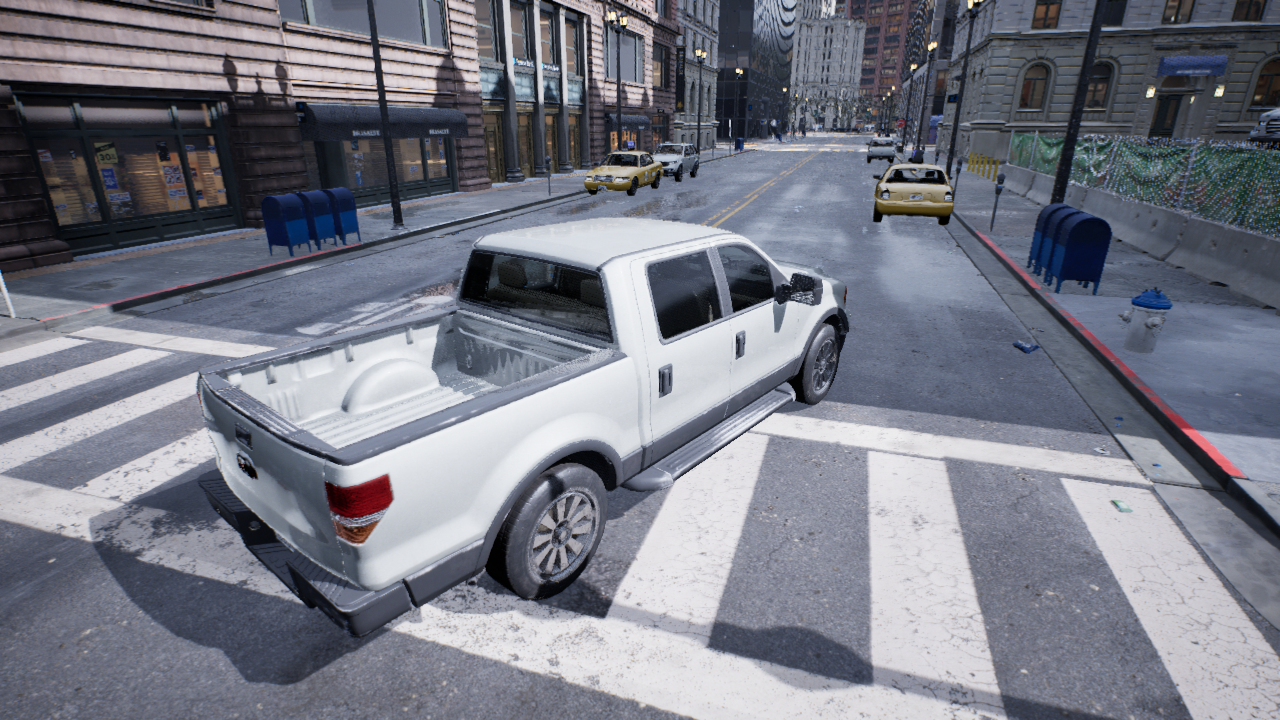
Venue: intersection
Lighting: overcast
Vehicle rig: pickup